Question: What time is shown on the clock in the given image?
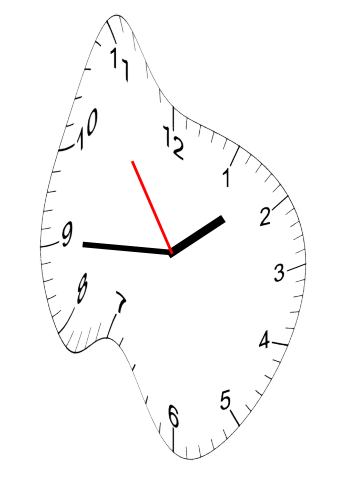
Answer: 01:44:54